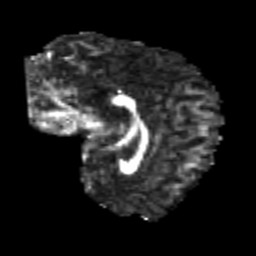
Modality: FA
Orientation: sagittal
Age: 21
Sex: male
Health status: healthy
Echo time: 0.074 s